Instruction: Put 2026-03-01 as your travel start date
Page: home
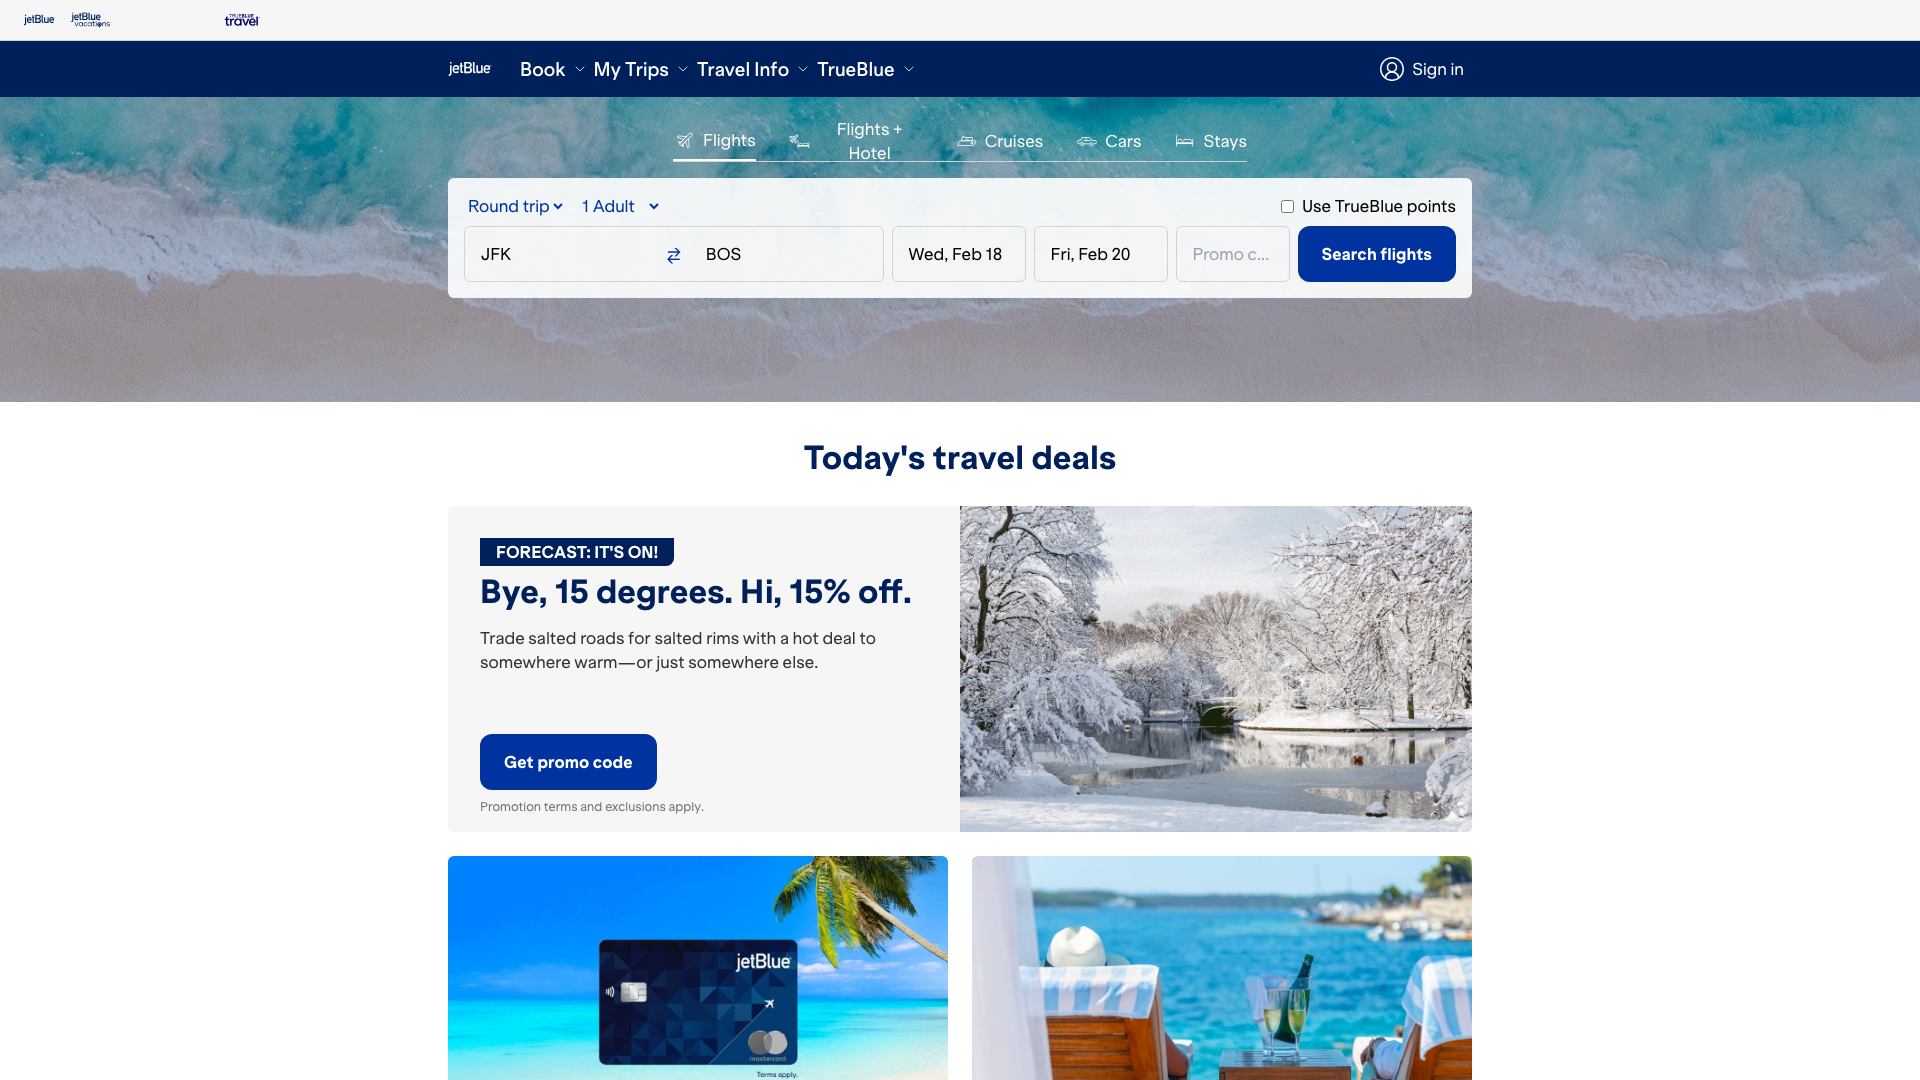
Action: type